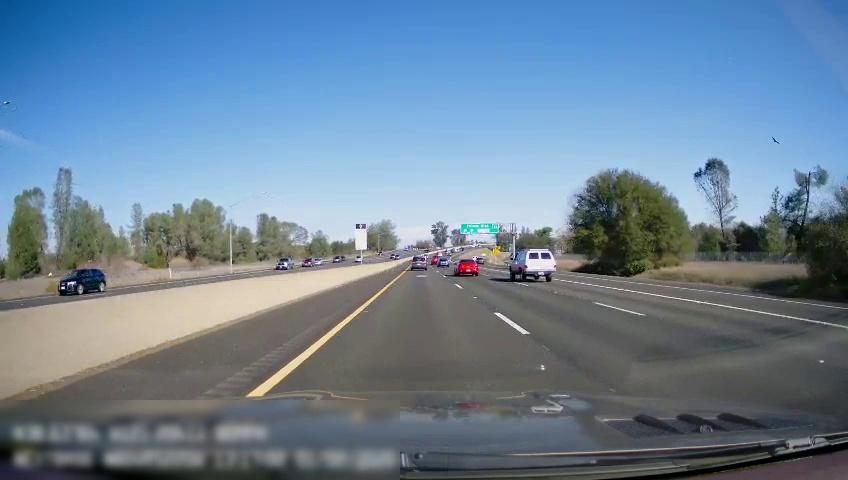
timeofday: Day
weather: Sunny
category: Drivable Space
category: Drivable Space
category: Vehicles | SUV
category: Vehicles | Van
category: Vehicles | Car
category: Vehicles | Car
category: Vehicles | SUV
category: Vehicles | Truck
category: Lanes | Current Lane
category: Lanes | Current Lane
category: Lanes | Current Lane
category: Lanes | Alternate Lane
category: Lanes | Alternate Lane
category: Traffic | Signs
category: Traffic | Signs